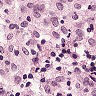
Metastatic tissue present: no